Aerial crown-view tile of a tropical tree (Barro Colorado Island, Panama), acquired 20240611:
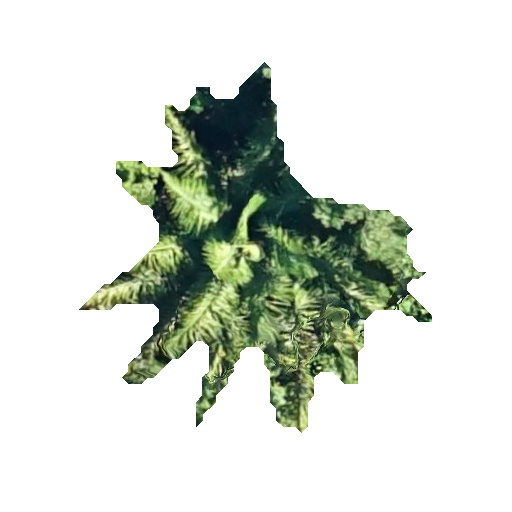
Species: Oenocarpus mapora
GBIF accepted scientific name: Oenocarpus mapora
Crown area: 91.488 m²